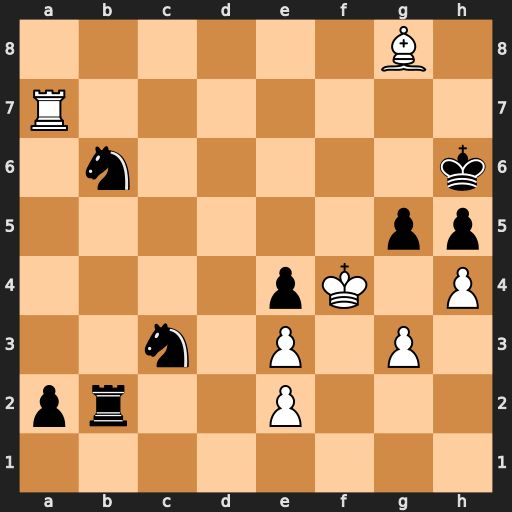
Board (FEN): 6B1/R7/1n5k/6pp/4pK1P/2n1P1P1/pr2P3/8
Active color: w
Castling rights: -
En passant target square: -
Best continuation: hxg5+ Kg6 Bh7#